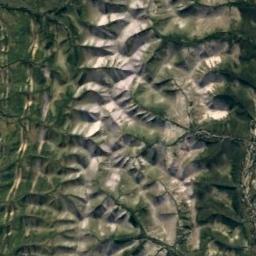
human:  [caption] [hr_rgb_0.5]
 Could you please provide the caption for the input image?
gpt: There is not the even mountain .

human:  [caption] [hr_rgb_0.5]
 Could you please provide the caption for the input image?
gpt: The mountain is full of green plants with lines of bare land .

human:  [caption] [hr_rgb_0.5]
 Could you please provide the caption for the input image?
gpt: The folded mountain consists of a number of ridges and valleys and is covered with some vegetation .

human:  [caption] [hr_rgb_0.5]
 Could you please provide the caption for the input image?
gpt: Seventy percent of the area on this mountain is bare orange-red land .

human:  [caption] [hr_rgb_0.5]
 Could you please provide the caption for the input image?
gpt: There are many ridges on the brown and green mountain .